Question: Although (free version) has an option to export document generated in response. Is there any groovy function to extract application/pdf file and store in my local folder ?

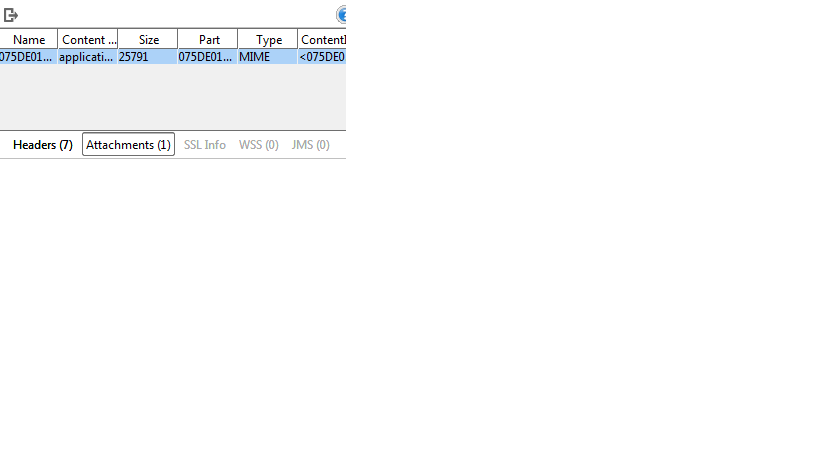
Answer: The following script should be able to save the attachment to a file.
Add the below script as 'Script Assertion' to the current request step. Find the appropriate comments inline.
Source for the script is taken from <URL>
'''
/**
* Below script assertion will check
* if the response is not null
* there is an attachment
* and saves file to the specified location, by default saves into system temp
* directory
**/
//change file name as needed
def fileName = System.getProperty('java.io.tmpdir')+'/test.pdf'
//Get the response and check if the response is not null
def response = messageExchange.response
assert null != response, "response is null"
//Create output stream
def outFile = new FileOutputStream(new File(fileName))
//Check if there is one attachment in the response
assert 1 == messageExchange.responseAttachments.length, "Response attachments count not matching"
def ins = messageExchange.responseAttachments[0]?.inputStream
if (ins) {
//Save to file
com.eviware.soapui.support.Tools.writeAll( outFile, ins )
}
ins.close()
outFile.close()
'''